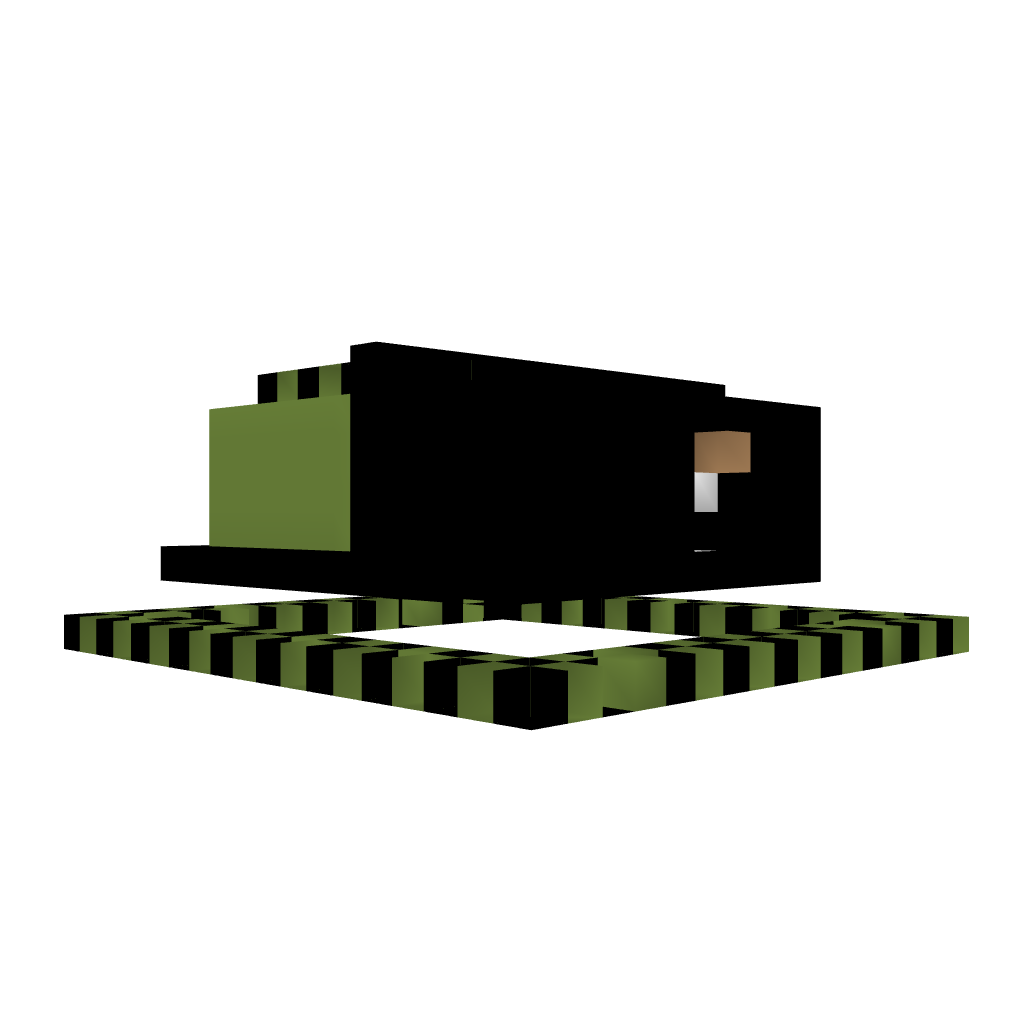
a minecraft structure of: Studio 001 bad low quality